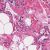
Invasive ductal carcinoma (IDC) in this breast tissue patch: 0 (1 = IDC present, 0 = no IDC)